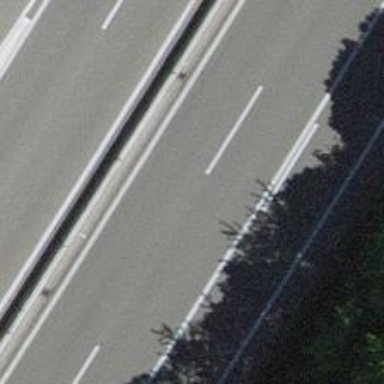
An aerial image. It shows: Asphalt motorway.